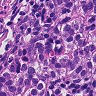
Metastatic tissue present: yes